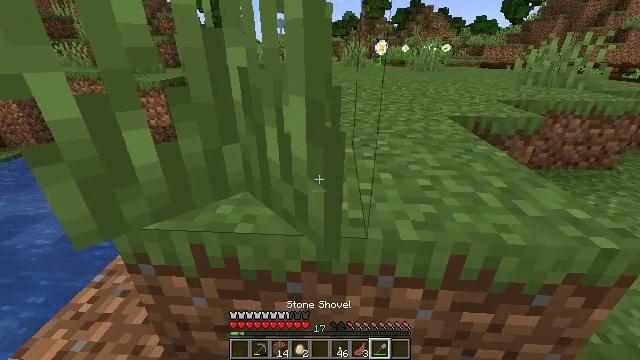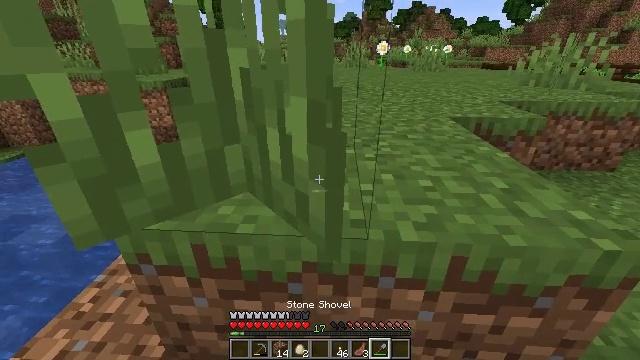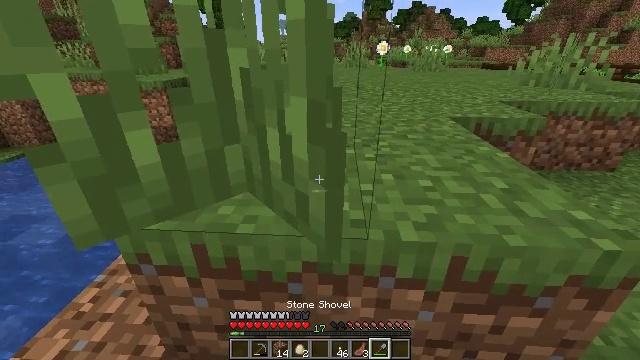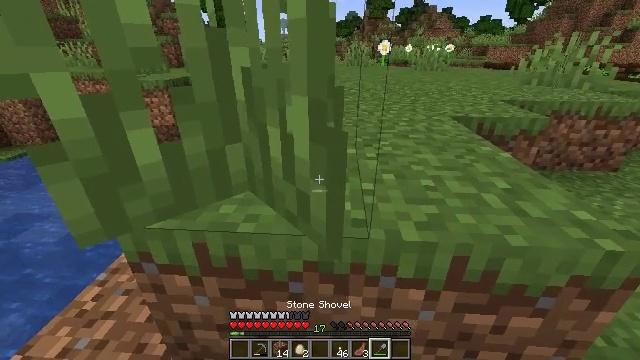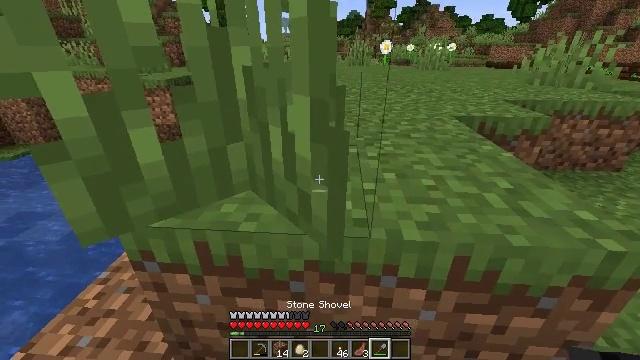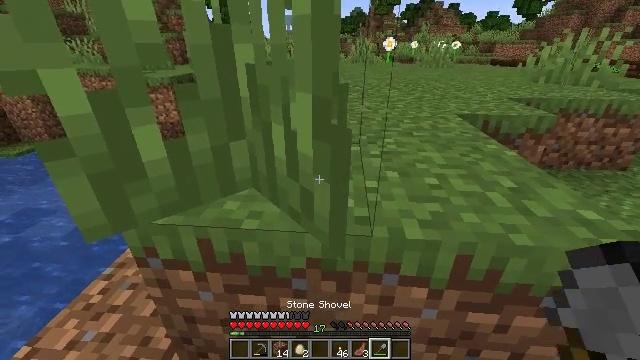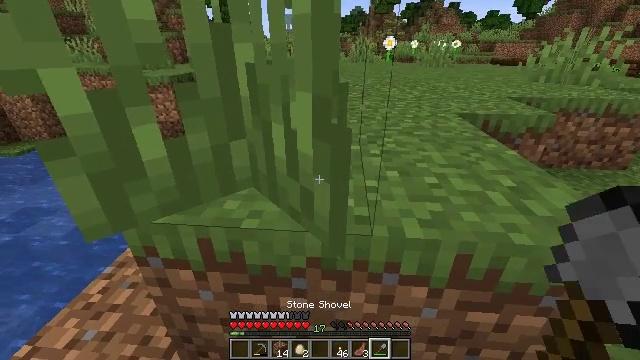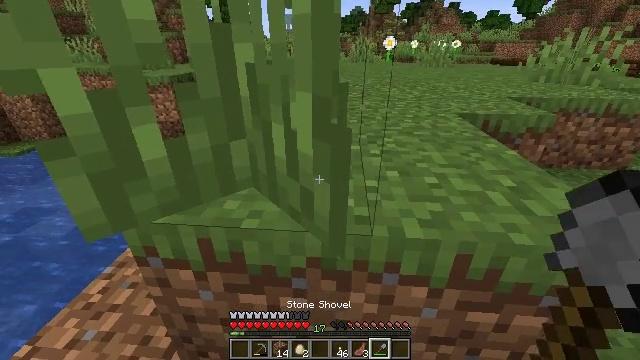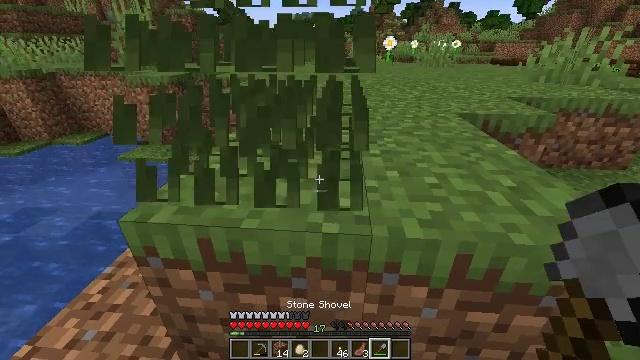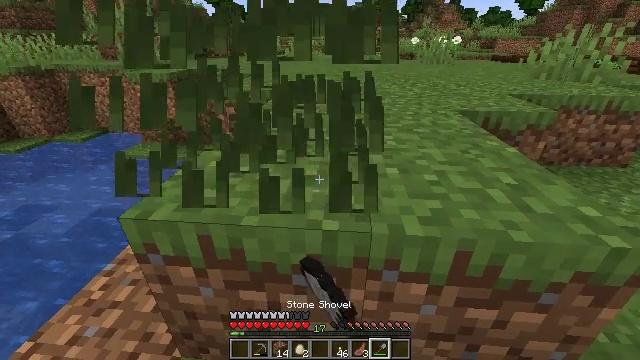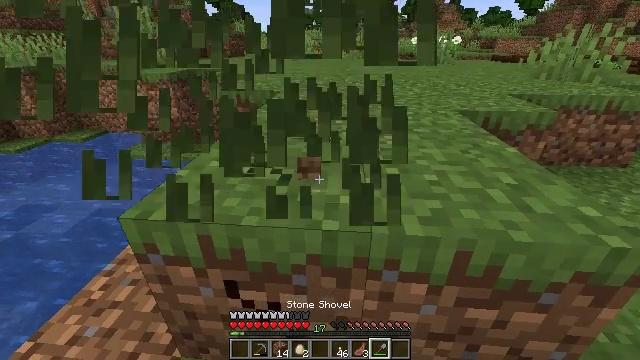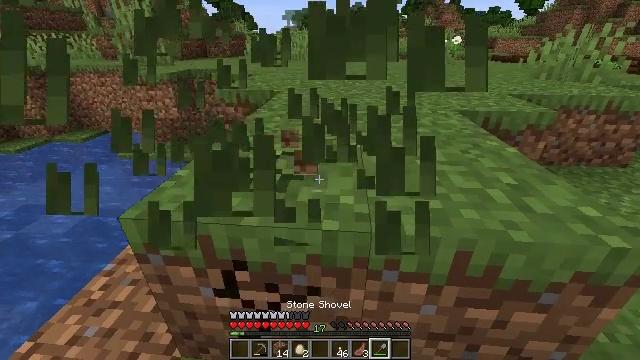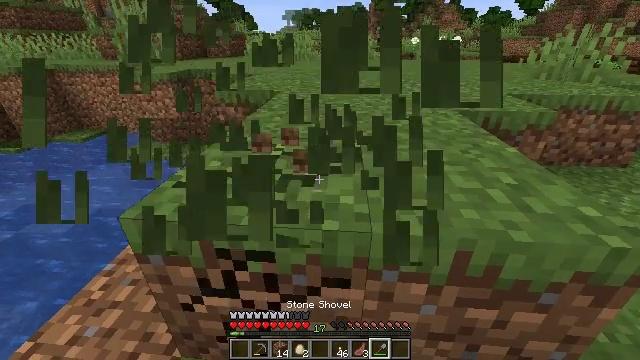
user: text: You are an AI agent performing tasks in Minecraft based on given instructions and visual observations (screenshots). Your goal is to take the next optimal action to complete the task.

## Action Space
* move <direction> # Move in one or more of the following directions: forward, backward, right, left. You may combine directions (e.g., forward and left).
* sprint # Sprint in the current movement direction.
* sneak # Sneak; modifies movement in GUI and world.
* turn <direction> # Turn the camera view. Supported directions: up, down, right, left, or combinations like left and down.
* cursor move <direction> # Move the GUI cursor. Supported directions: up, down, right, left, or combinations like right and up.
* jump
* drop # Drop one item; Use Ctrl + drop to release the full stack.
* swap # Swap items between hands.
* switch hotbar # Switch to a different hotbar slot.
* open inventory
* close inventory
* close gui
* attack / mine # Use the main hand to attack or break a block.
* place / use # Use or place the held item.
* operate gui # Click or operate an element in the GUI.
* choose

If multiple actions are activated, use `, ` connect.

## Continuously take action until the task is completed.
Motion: motion action
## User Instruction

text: Harvest tall grass for seeds.
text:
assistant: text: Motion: no_op
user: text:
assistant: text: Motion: no_op
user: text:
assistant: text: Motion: no_op
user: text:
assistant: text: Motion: no_op
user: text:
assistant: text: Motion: no_op
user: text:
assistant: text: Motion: no_op
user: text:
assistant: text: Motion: no_op
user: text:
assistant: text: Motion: attack / mine
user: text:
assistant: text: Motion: attack / mine
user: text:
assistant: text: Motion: attack / mine
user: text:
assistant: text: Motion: attack / mine
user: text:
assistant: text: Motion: attack / mine
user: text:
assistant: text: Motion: attack / mine